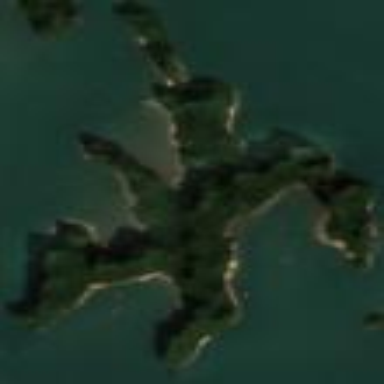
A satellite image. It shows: Islet located along the natural coastline.